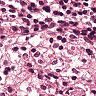
Metastatic tissue present: no